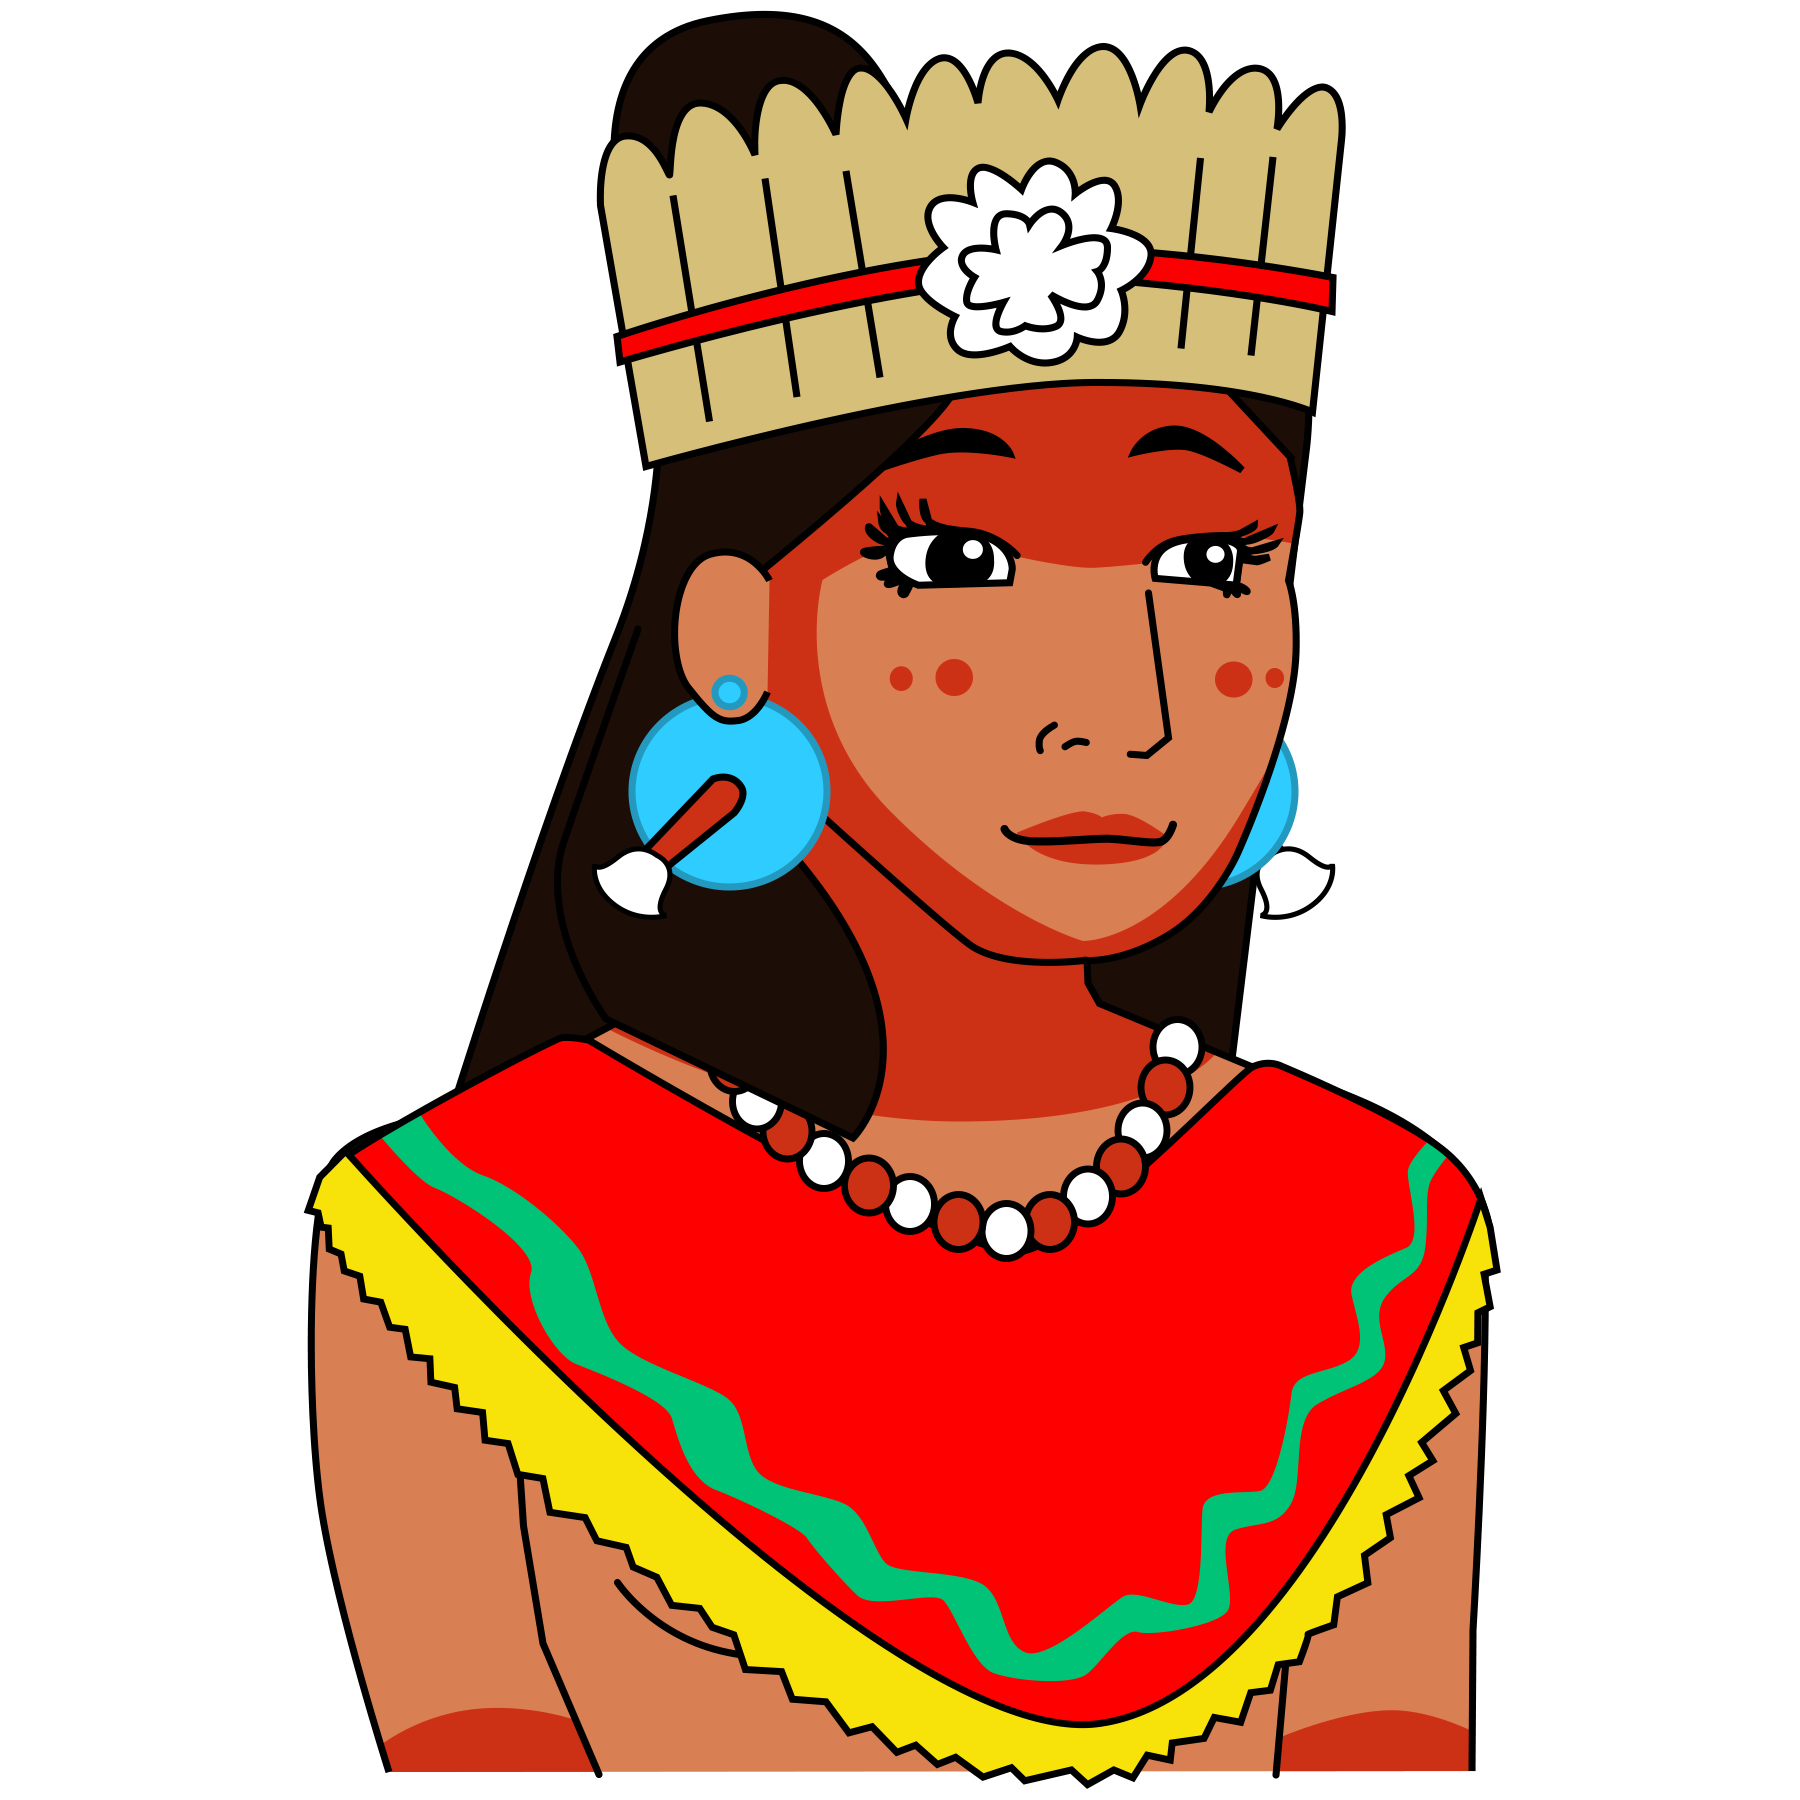
Label: 5_Trad_Wife